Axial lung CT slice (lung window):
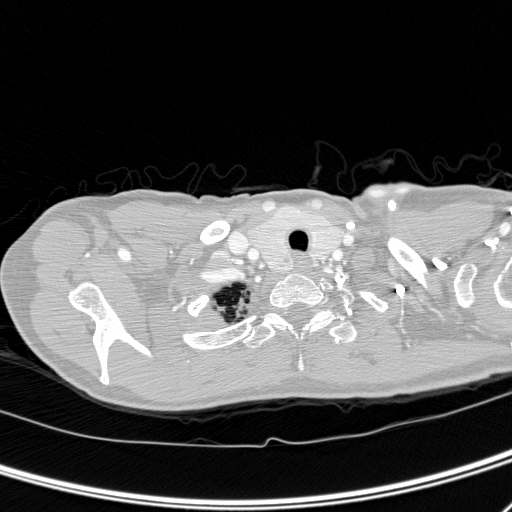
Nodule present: no